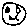
Label: smiley face